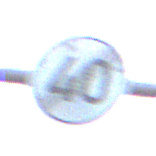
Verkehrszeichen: EndeGeschwindigkeit40
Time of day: SunriseSunset
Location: Outdoor (Nature)
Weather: Clear
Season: NotSpecified
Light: Natural